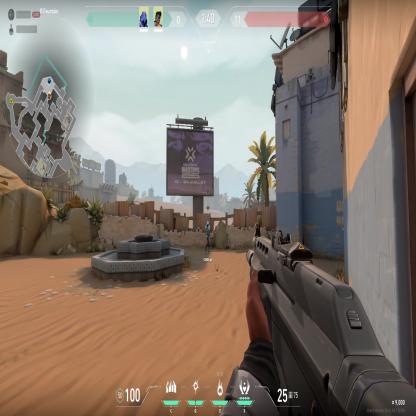
Label: teammate